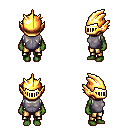
a pixel art fantasy rpg character, female body template, orc, green skin, steel chest armor, gold greaves, light blonde pixie cut hairstyle, gold helm, four views (front, back, left, right), 2x2 character sprite sheet, small pixel art, hard edges, no anti-aliasing